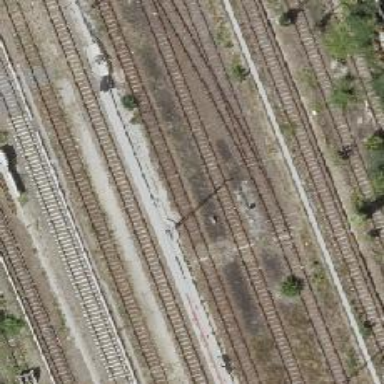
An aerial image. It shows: Railway switch.